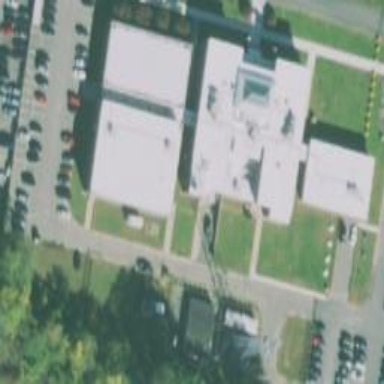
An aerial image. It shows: Police building.